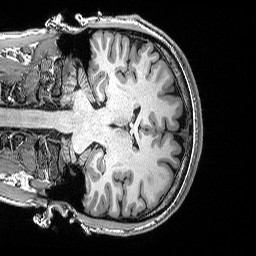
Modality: T1w
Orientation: coronal
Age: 20
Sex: female
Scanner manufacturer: siemens
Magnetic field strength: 3 T
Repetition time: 2.53 s
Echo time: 0.0033 s